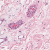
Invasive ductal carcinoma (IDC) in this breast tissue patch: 0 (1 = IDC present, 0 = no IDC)